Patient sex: F
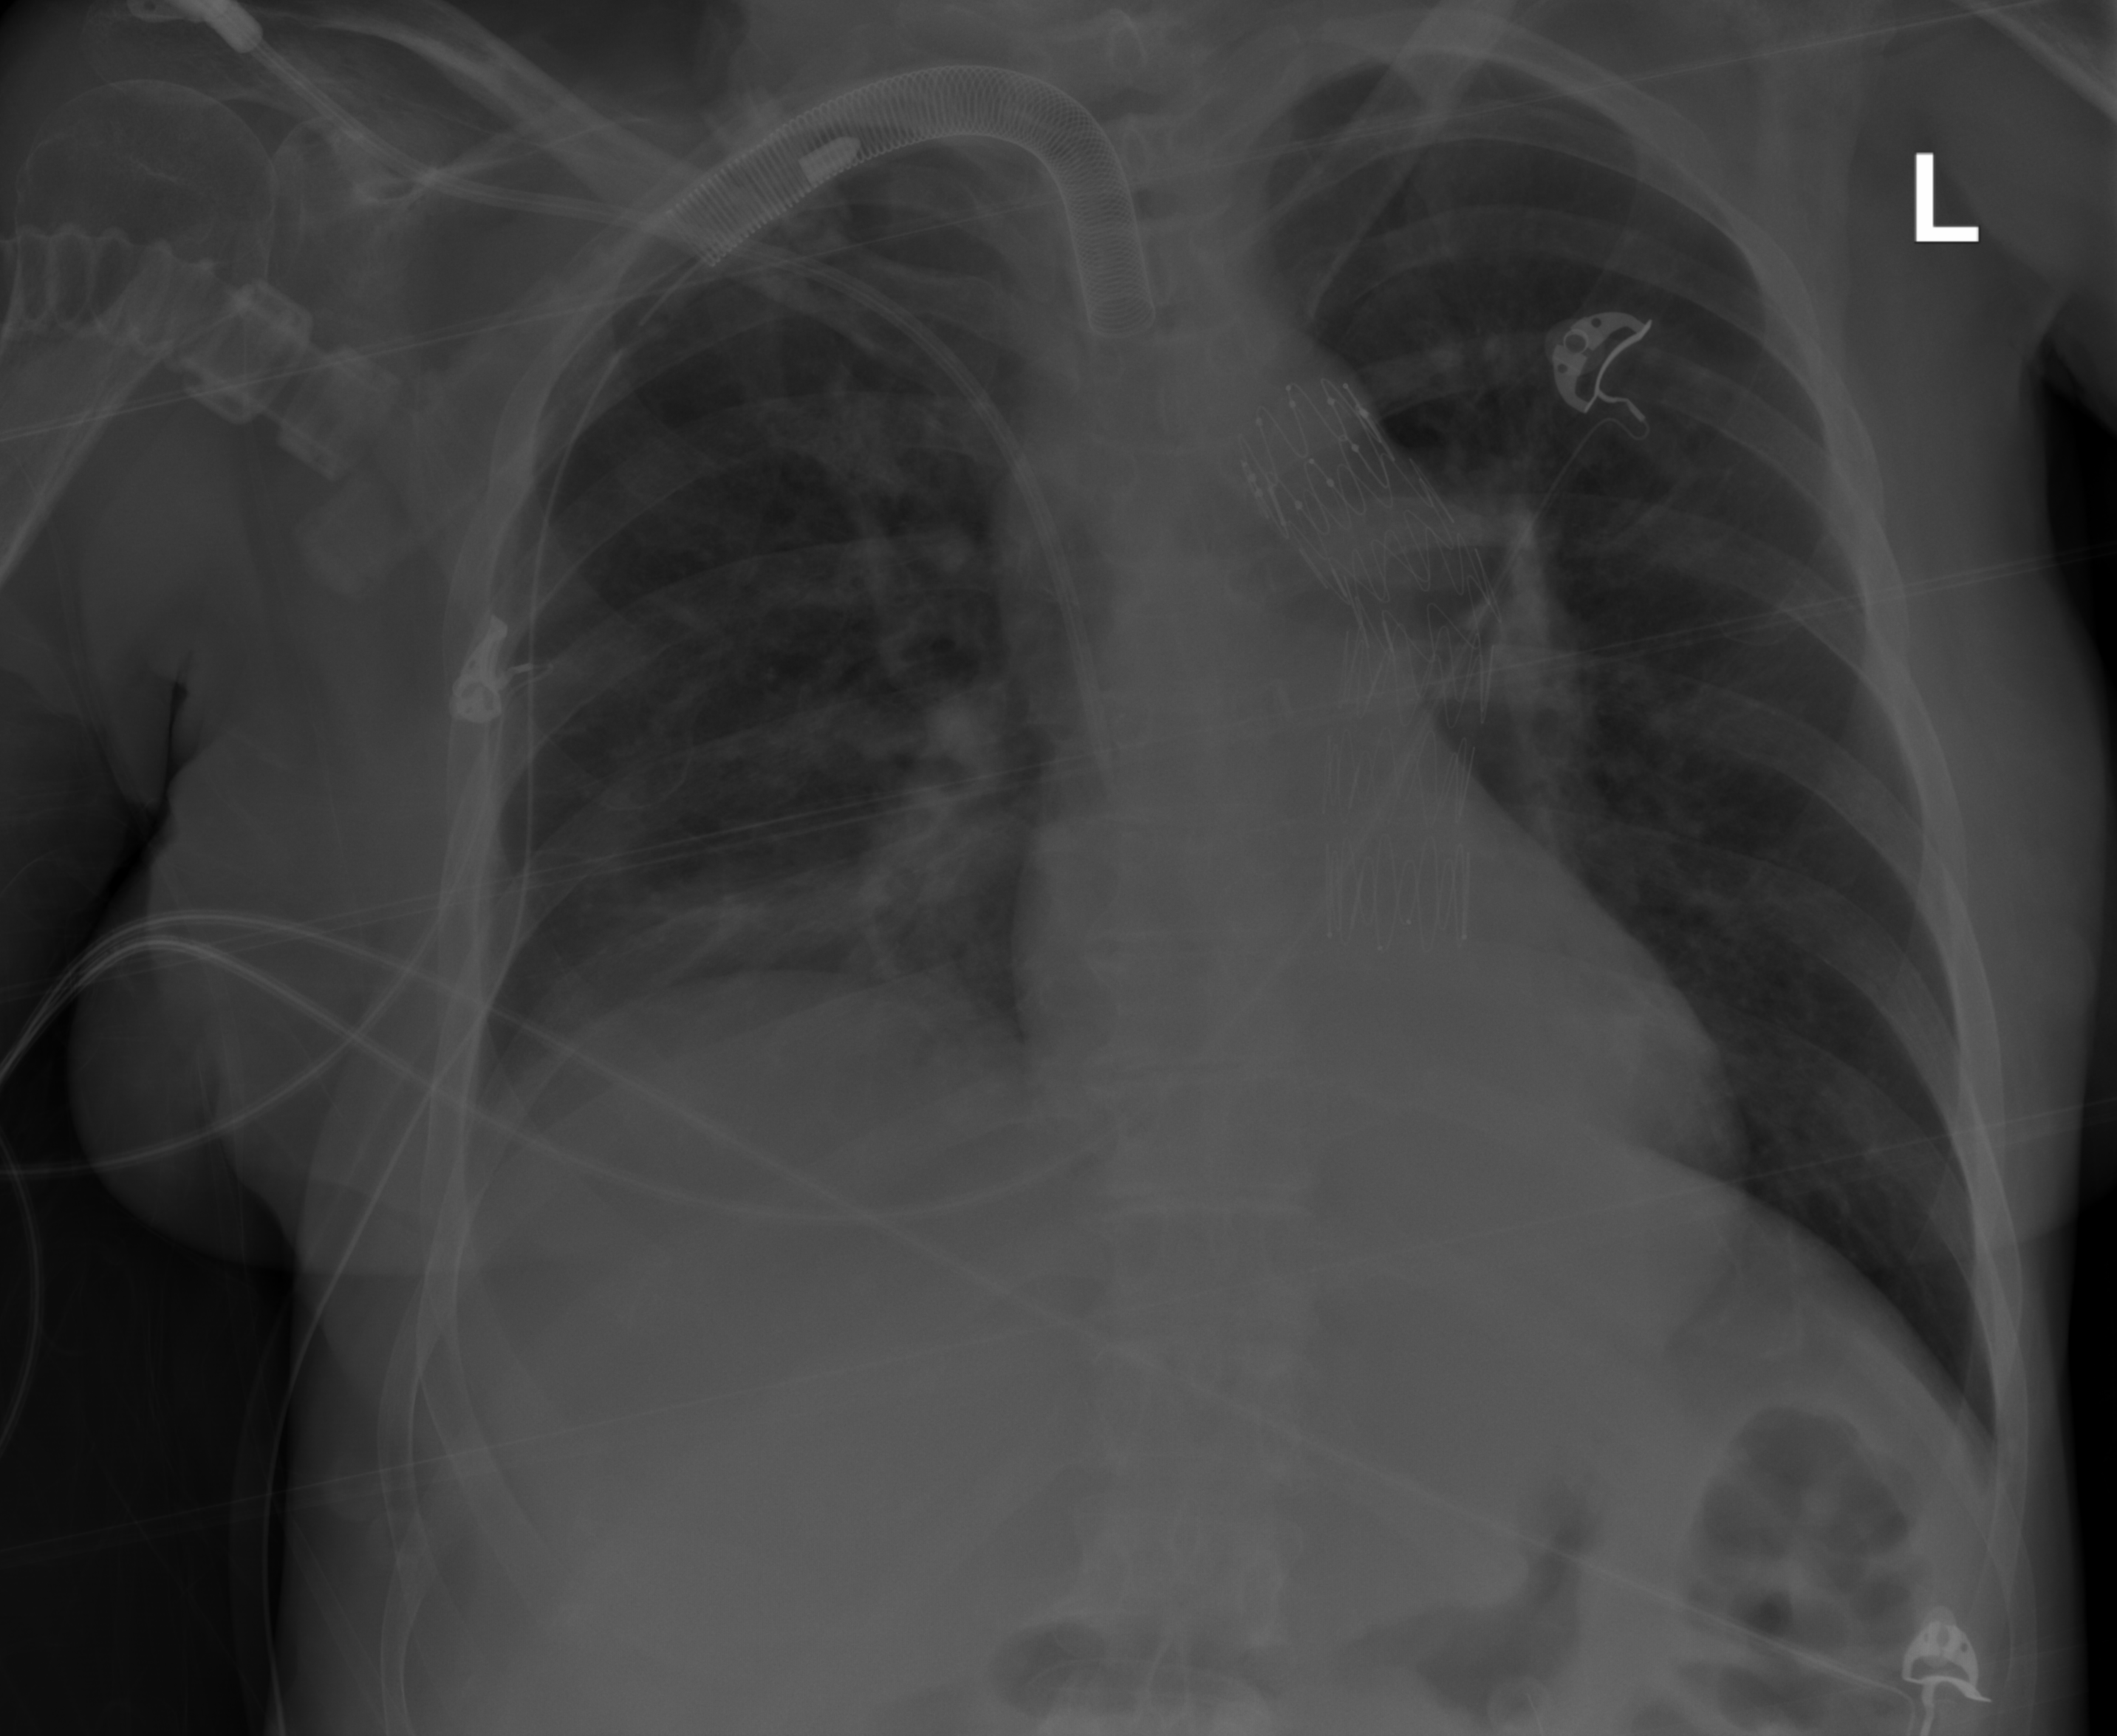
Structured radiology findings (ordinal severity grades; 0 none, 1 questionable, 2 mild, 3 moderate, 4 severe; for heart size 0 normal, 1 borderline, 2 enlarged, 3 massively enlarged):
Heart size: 0
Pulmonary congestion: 0
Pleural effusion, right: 0
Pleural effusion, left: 0
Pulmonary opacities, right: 1
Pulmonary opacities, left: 0
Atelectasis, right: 2
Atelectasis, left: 0